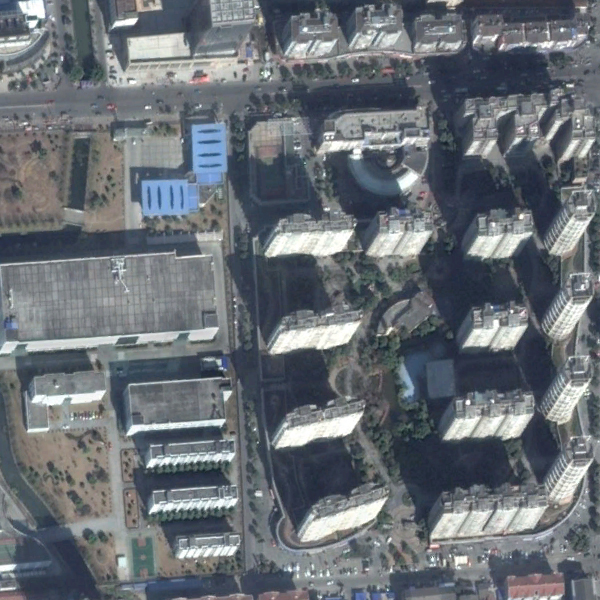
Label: Commercial